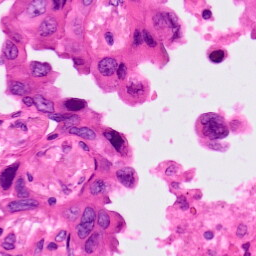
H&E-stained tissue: Lung